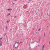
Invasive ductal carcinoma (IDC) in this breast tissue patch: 0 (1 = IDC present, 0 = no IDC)